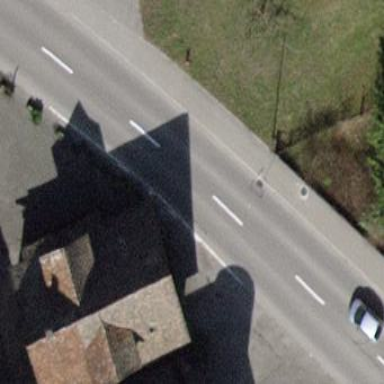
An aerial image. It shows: Building with gabled roof made of black roof tiles.